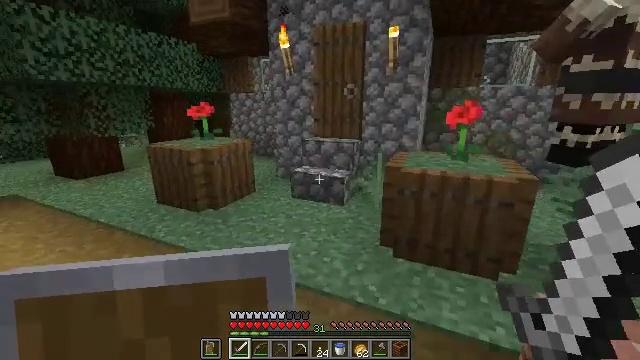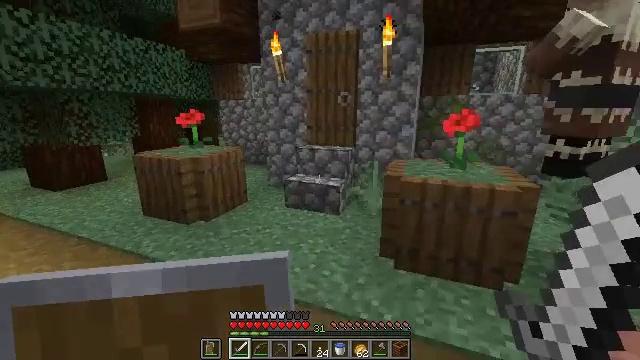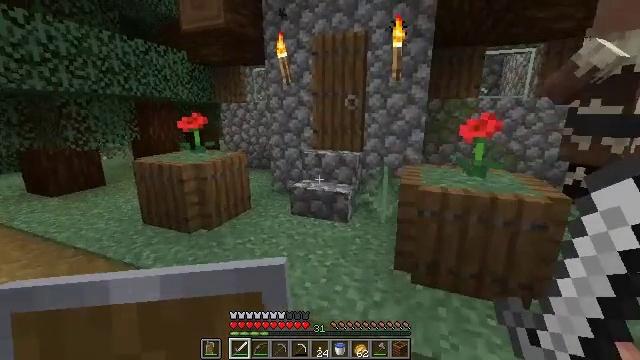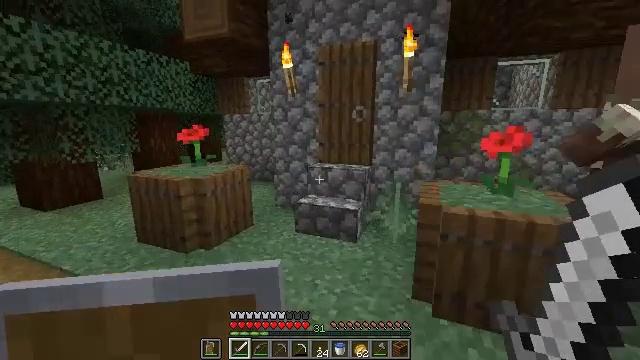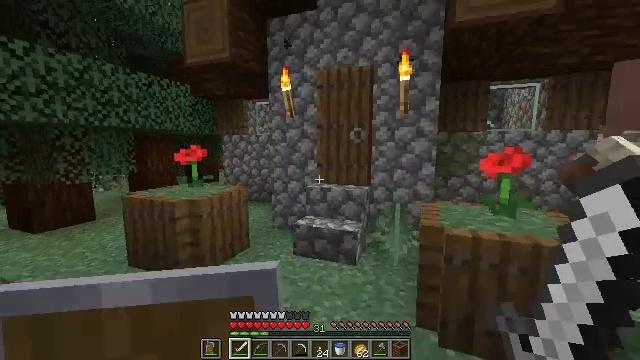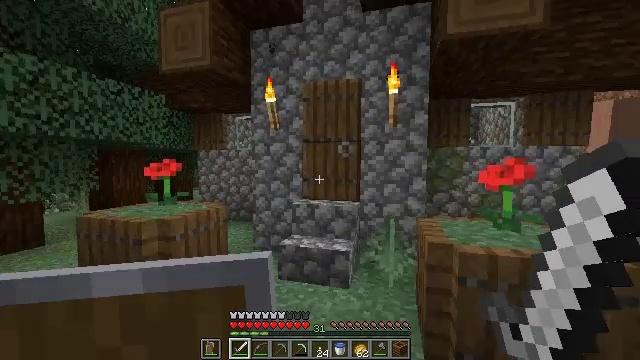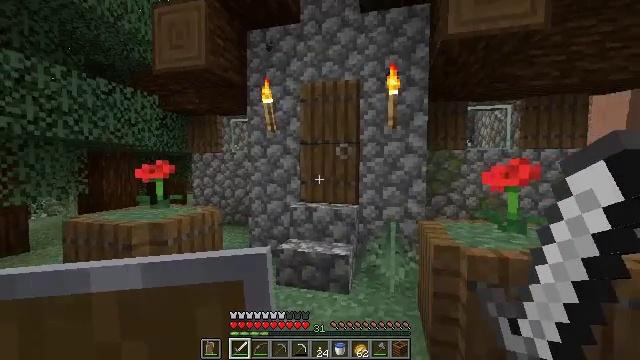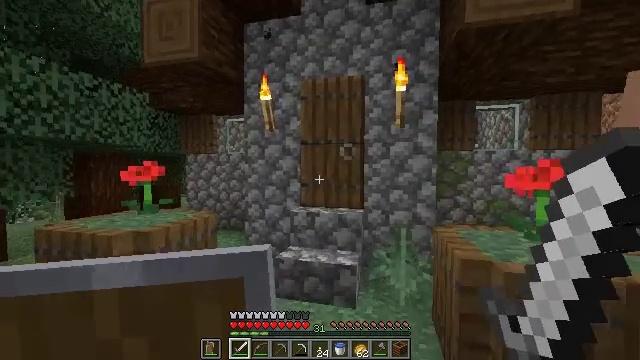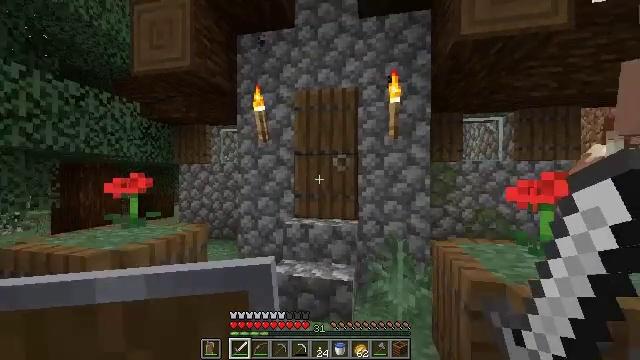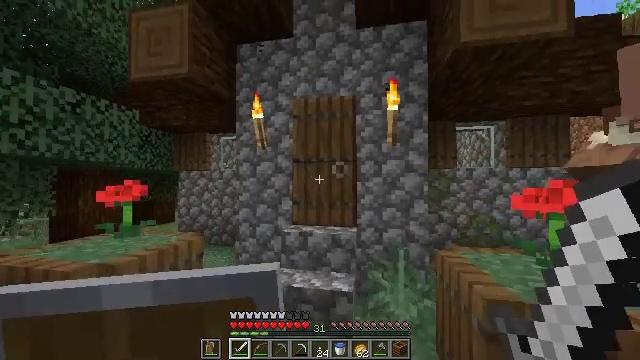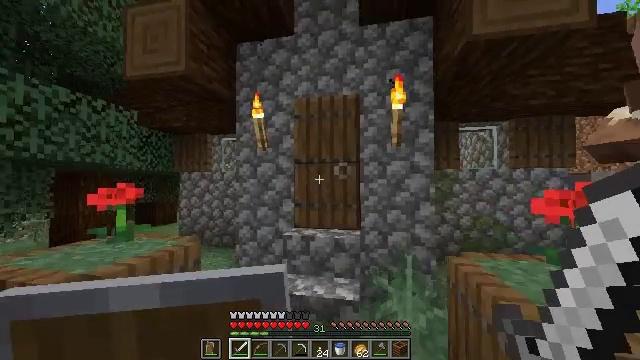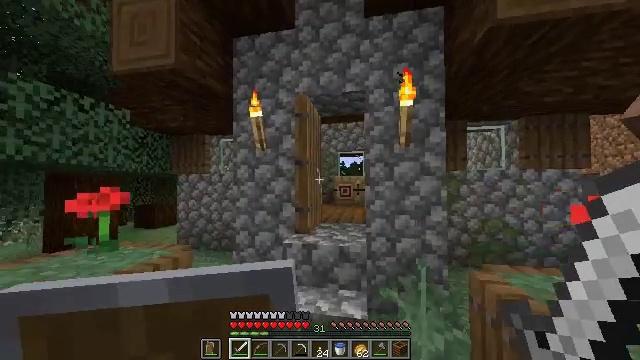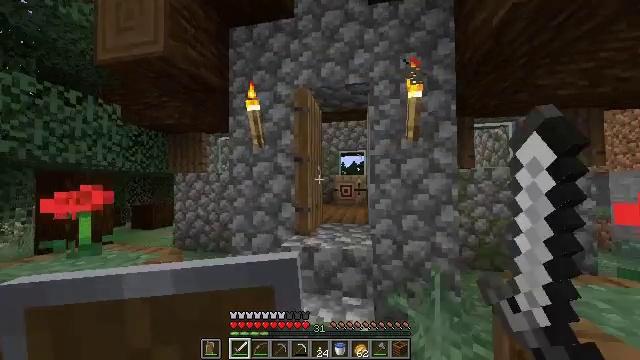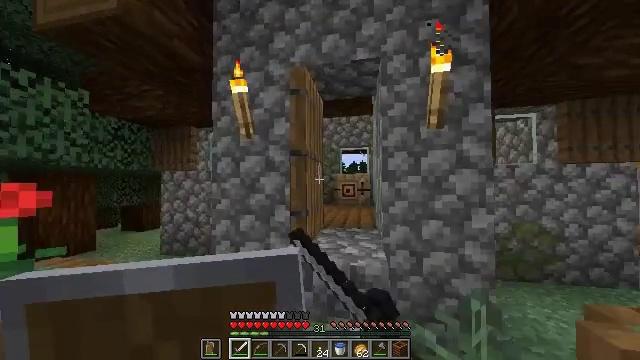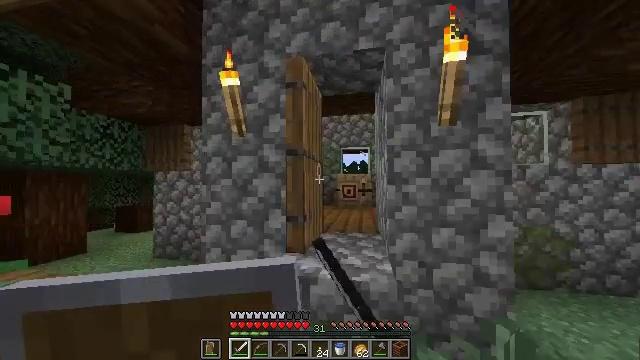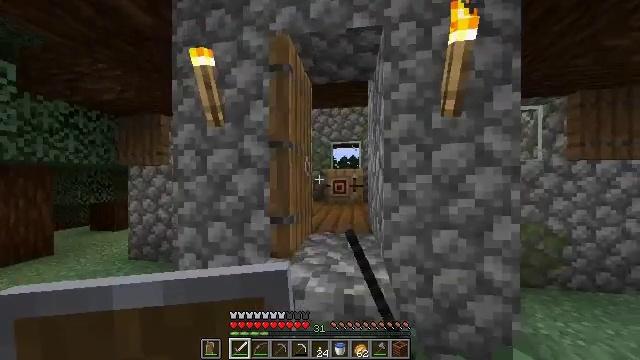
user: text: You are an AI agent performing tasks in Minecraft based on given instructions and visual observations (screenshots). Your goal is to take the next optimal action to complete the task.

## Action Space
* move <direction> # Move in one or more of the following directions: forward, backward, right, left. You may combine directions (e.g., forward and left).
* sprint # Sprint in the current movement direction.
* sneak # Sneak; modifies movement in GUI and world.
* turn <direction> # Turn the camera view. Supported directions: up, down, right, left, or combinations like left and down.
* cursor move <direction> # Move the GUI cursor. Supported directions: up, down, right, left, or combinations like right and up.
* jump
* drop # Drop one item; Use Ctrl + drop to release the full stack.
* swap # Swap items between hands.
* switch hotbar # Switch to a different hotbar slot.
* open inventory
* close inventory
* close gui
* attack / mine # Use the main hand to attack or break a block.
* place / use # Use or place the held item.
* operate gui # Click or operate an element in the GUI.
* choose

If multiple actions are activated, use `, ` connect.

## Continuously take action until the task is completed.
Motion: motion action
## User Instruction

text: Left click on the fletching table to mine it.
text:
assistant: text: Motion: move forward and move left, turn right and up
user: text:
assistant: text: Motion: move forward
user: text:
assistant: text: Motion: move forward, turn up
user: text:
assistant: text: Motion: move forward and move left, turn up
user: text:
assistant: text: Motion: move forward and move left, turn right and up
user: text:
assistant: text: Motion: move forward, turn right
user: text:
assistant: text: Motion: move forward, sprint
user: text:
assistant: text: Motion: move forward, sprint, turn right and up
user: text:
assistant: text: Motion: move forward, turn up
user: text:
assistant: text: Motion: move forward
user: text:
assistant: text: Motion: move forward, use / place
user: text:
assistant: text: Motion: move forward, use / place
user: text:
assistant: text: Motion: move forward
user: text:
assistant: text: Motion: move forward
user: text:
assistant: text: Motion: move forward, turn right and down
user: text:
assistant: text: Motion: move forward, turn right and down
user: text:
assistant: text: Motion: move forward
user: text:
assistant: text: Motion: move forward
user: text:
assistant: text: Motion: move forward, turn right
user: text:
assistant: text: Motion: move forward
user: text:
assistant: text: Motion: move forward
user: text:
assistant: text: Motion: move forward, turn down
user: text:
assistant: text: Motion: move forward, turn right and down
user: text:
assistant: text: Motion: move forward, turn right and down
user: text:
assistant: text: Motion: move forward, turn right and down
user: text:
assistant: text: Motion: move forward, turn right and down
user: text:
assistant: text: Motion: move forward, turn right and down
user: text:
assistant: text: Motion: move forward, turn right and down
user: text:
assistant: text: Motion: move forward
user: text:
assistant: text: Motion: move forward, turn left and down